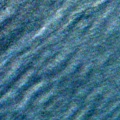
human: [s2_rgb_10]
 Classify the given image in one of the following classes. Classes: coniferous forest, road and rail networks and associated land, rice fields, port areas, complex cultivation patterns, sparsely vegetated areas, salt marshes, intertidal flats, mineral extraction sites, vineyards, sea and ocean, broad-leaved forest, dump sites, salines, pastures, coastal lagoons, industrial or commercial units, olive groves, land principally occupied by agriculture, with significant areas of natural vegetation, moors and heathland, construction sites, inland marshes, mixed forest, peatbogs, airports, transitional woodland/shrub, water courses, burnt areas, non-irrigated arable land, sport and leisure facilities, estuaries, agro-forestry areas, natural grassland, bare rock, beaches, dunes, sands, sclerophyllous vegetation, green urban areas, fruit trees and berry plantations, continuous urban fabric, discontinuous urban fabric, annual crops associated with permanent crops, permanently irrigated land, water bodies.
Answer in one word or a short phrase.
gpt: sea and ocean